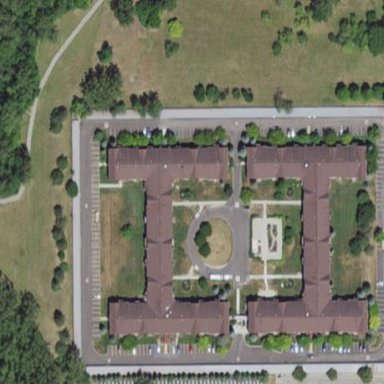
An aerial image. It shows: Nursing home building.